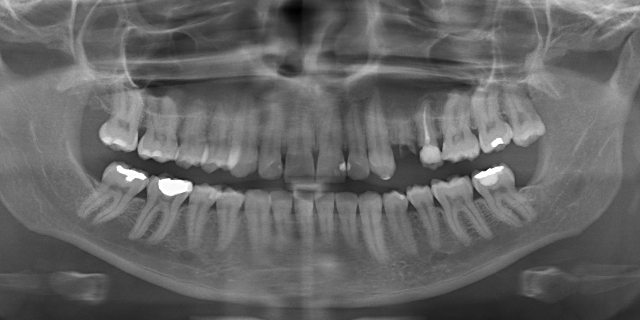
adult